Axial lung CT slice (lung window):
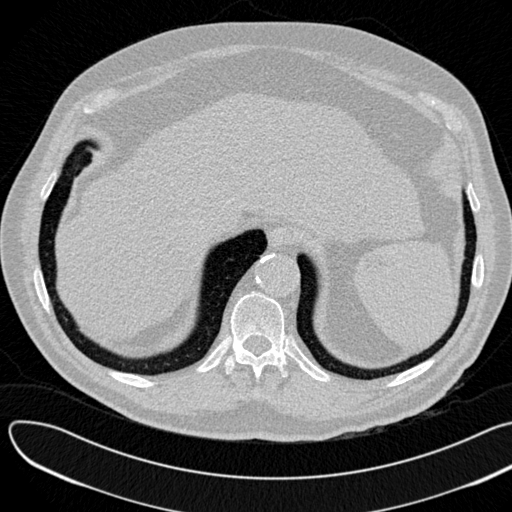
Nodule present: no